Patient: sex M, age 57
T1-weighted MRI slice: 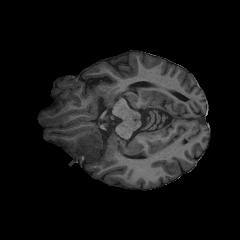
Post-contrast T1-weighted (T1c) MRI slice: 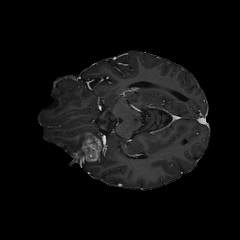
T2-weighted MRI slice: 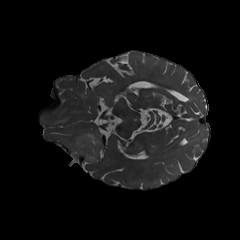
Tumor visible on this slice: yes
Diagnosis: Glioblastoma, IDH-wildtype
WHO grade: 4